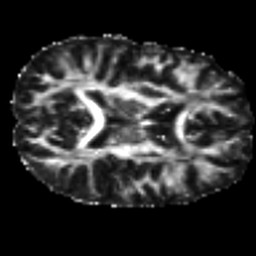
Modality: FA
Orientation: axial
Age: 44
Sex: female
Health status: ill
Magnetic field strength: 3 T
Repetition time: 8.4 s
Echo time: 0.0926 s